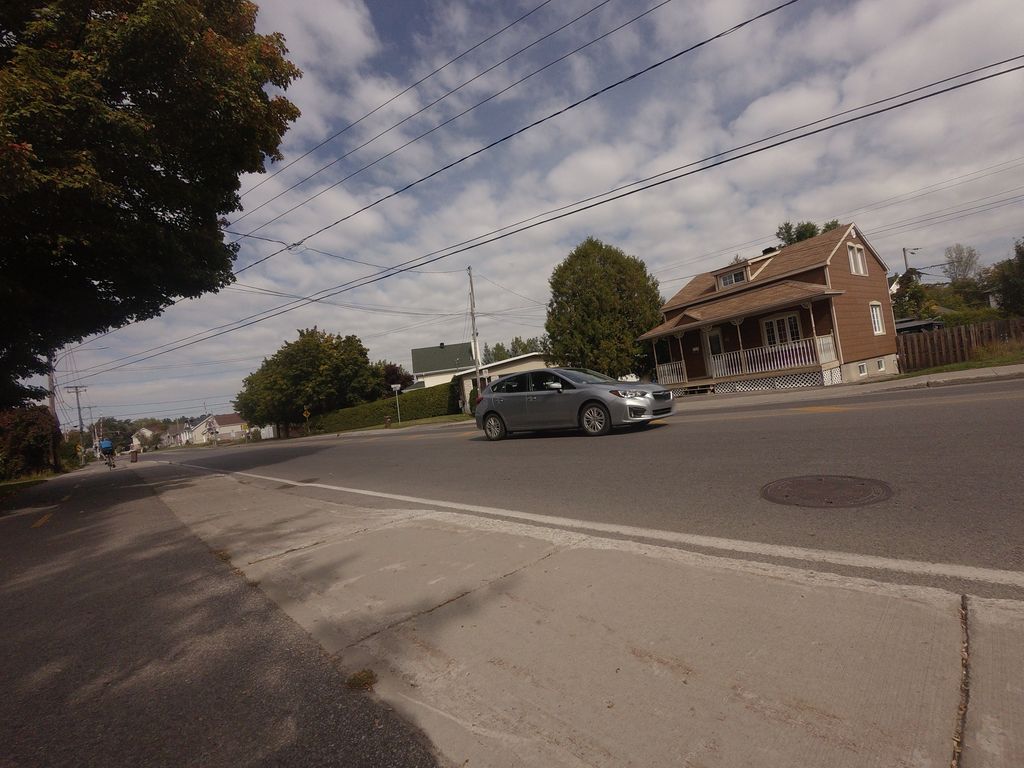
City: montreal